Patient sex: F
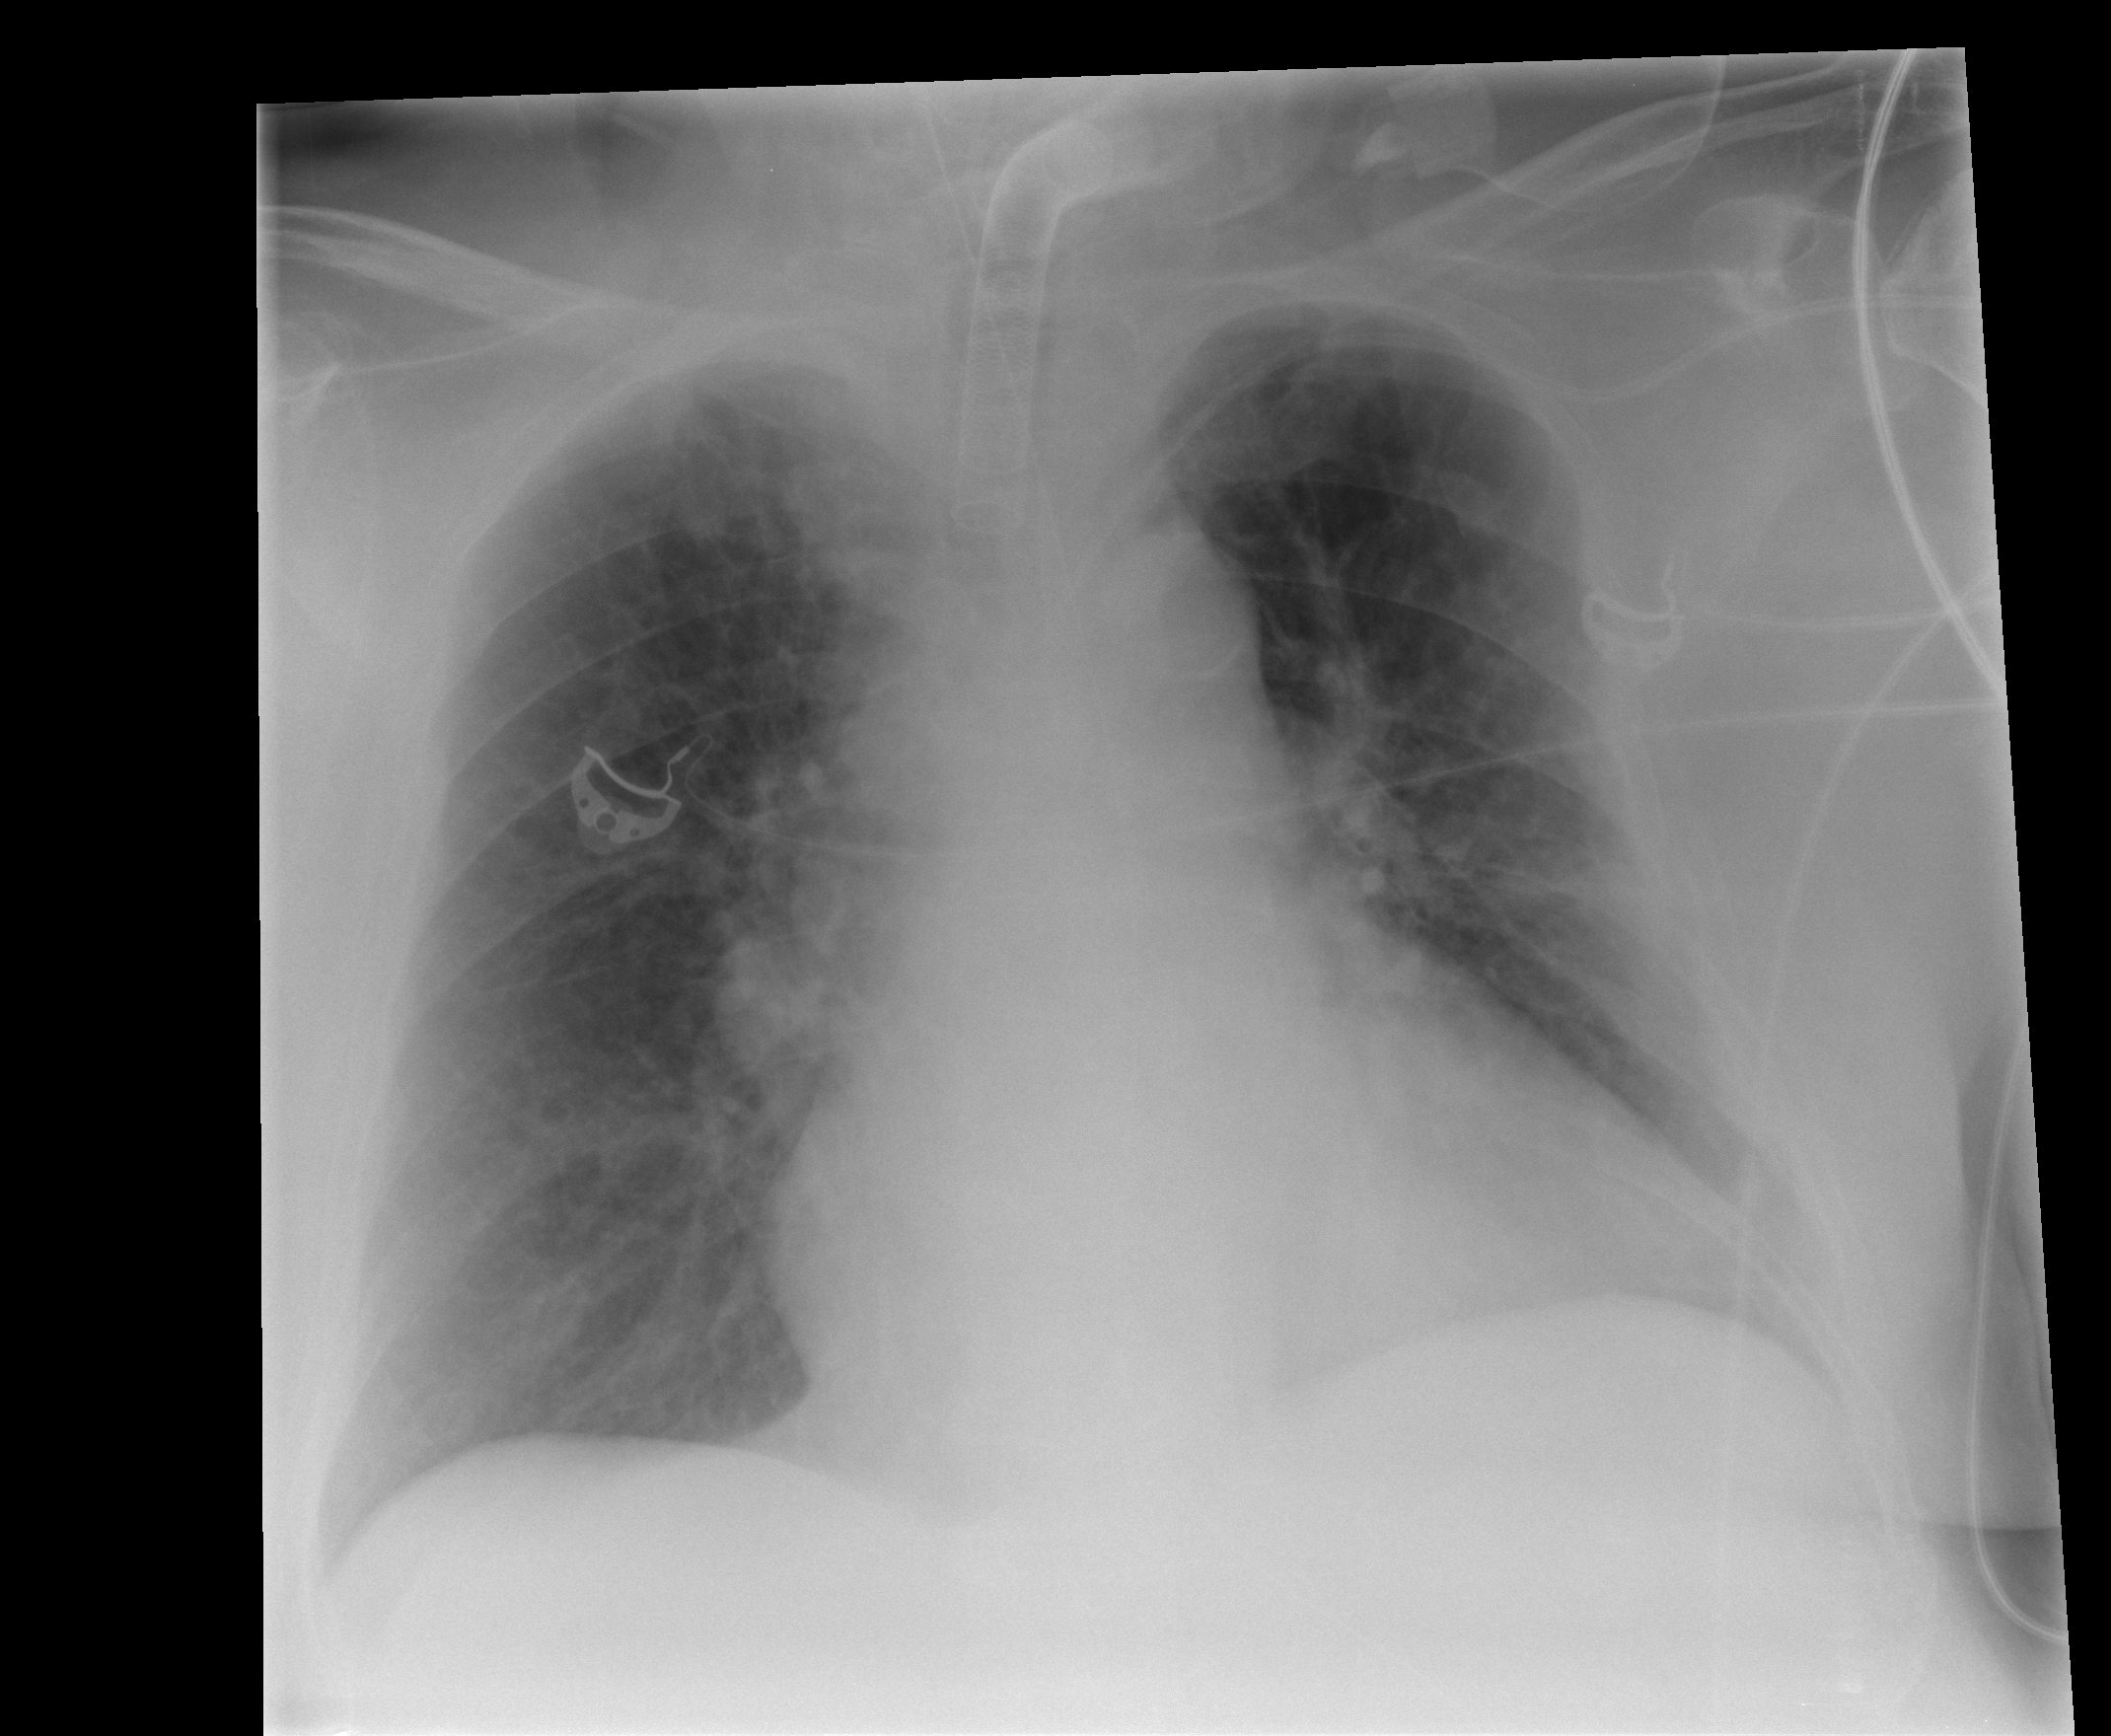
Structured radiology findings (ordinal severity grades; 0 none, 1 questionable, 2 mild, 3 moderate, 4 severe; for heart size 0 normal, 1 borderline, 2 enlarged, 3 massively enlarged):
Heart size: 2
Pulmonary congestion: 1
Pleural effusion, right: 0
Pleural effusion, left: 1
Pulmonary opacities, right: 0
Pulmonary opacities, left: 0
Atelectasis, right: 2
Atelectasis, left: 2